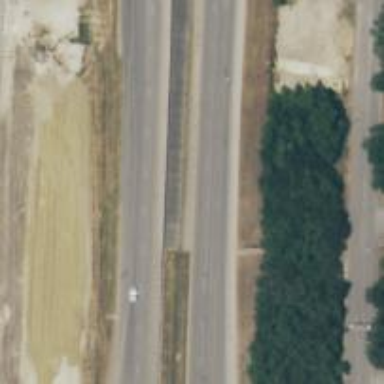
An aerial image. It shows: Secondary road with asphalt surface and frontage road.